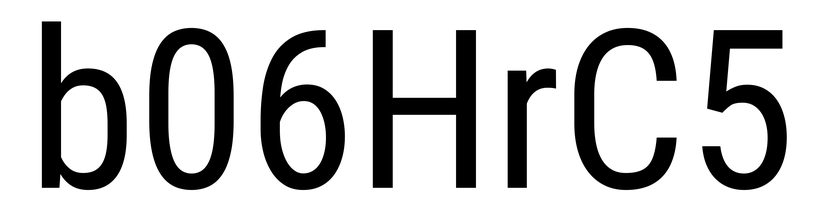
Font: Roboto_Condensed_Regular